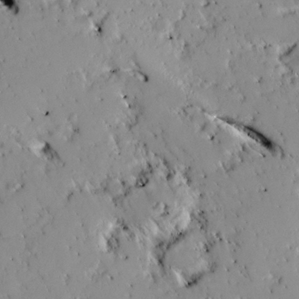
Label: non_frost